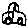
Label: car